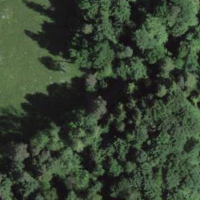
EUNIS habitat code: 41
Species observed at this site:
Dioscorea communis
Tussilago farfara
Lamium galeobdolon